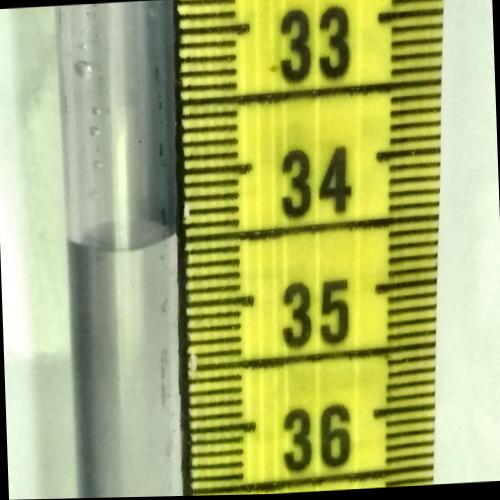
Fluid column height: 34.5 cm